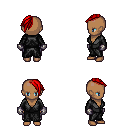
a pixel art fantasy rpg character, female body template, human, dark skin, gray robe, metal pants, red long mohawk hairstyle, metal gloves, four views (front, back, left, right), 2x2 character sprite sheet, small pixel art, hard edges, no anti-aliasing